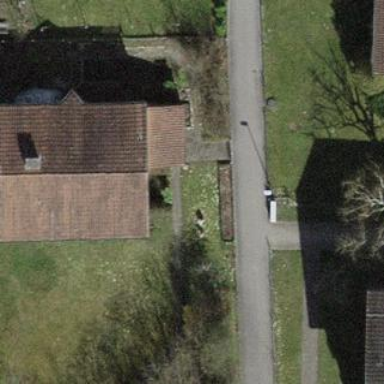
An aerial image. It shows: Building with tile roof.